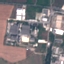
Land use / land cover class: Industrial